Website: bh-photo
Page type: receipt
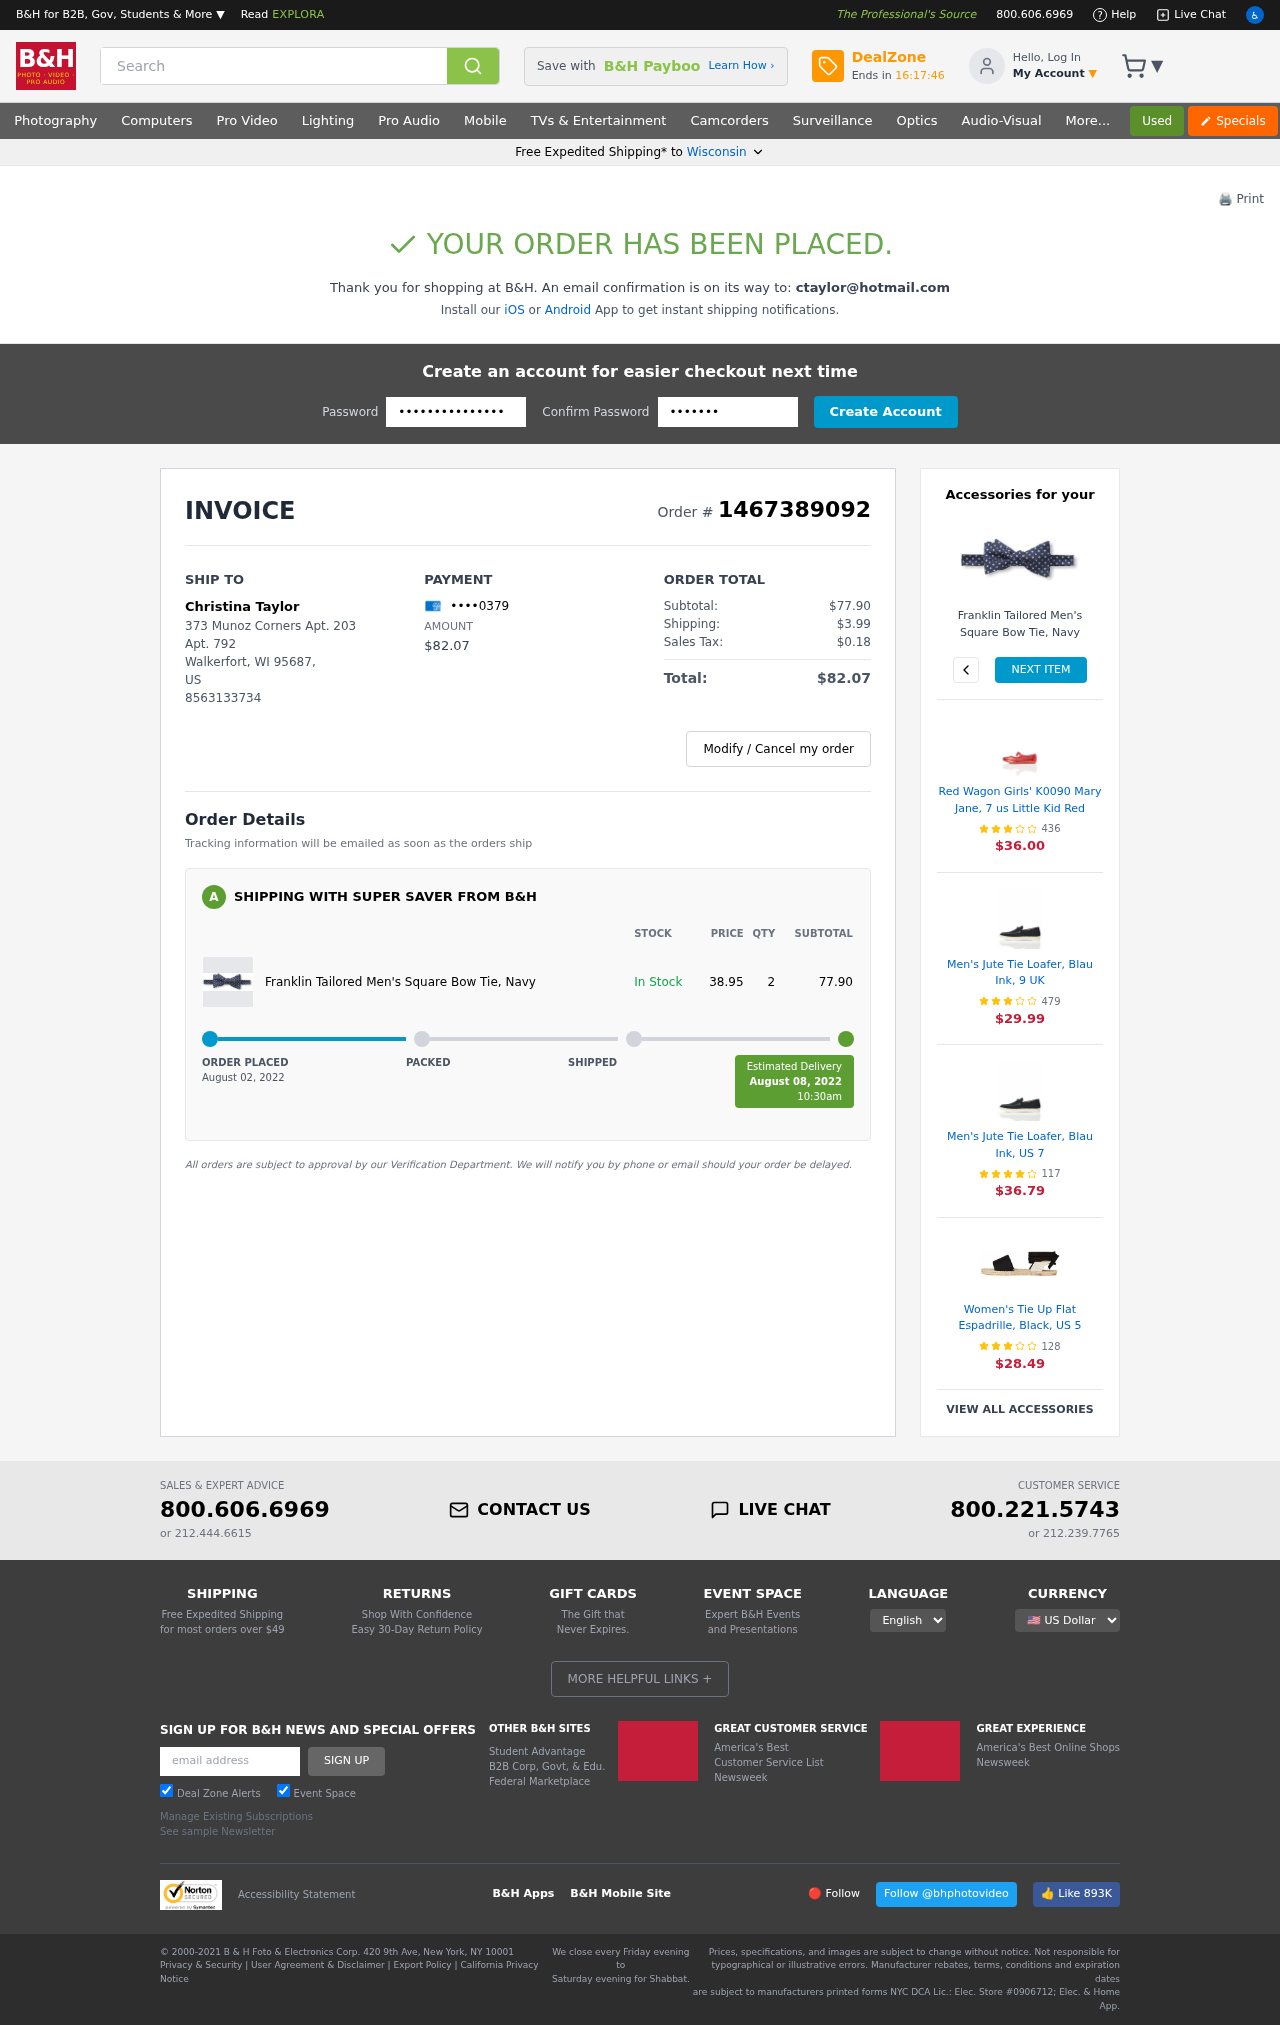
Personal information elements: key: PII_CARD_LAST4
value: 0379
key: PII_CITY
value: Walkerfort
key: PII_EMAIL
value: ctaylor@hotmail.com
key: PII_FULLNAME
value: Christina Taylor
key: PII_PHONE
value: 8563133734
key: PII_POSTCODE
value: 95687
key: PII_STATE
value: Wisconsin
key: PII_STATE_ABBR
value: WI
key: PII_STREET
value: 373 Munoz Corners Apt. 203
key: PII_STREET2
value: Apt. 792
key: PII_COUNTRY_CODE
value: US
Product elements: key: PRODUCT1_NAME
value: Franklin Tailored Men's Square Bow Tie, Navy
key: PRODUCT1_PRICE
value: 38.95
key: PRODUCT1_QUANTITY
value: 2
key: PRODUCT1_NAME2
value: Franklin Tailored Men's Square Bow Tie, Navy
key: PRODUCT2_NAME
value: Red Wagon Girls' K0090 Mary Jane, 7 us Little Kid Red
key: PRODUCT2_NUM_RATINGS
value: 436
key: PRODUCT2_PRICE
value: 36.00
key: PRODUCT3_NAME
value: Men's Jute Tie Loafer, Blau Ink, 9 UK
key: PRODUCT3_NUM_RATINGS
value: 479
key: PRODUCT3_PRICE
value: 29.99
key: PRODUCT4_NAME
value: Men's Jute Tie Loafer, Blau Ink, US 7
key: PRODUCT4_NUM_RATINGS
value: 117
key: PRODUCT4_PRICE
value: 36.79
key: PRODUCT5_NAME
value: Women's Tie Up Flat Espadrille, Black, US 5
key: PRODUCT5_NUM_RATINGS
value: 128
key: PRODUCT5_PRICE
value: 28.49
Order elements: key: ORDER_ID
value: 1467389092
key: ORDER_TOTAL
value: $82.07
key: ORDER_SUBTOTAL
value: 77.90
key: ORDER_SUBTOTAL
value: $77.90
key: ORDER_SHIPPING_COST
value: $3.99
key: ORDER_TAX
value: $0.18
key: ORDER_DATE
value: August 02, 2022
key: ORDER_DELIVERY_DATE
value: August 08, 2022
Search elements: key: HEADER_SEARCH
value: Search